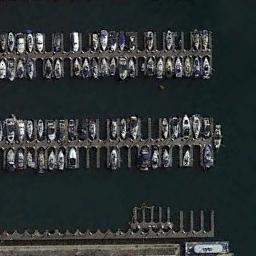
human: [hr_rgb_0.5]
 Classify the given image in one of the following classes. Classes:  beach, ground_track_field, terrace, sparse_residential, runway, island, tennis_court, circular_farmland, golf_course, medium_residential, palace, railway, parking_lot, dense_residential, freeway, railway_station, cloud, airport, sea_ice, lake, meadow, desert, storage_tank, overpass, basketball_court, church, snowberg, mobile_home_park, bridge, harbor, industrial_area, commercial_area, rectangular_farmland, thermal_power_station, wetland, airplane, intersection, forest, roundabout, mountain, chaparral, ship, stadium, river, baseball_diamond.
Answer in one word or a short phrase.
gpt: harbor